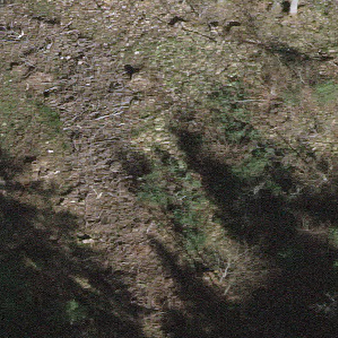
Label: other